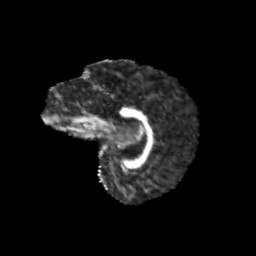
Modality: FA
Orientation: sagittal
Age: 12
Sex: female
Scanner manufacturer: siemens
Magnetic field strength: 3 T
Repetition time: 3.8 s
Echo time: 0.07 s